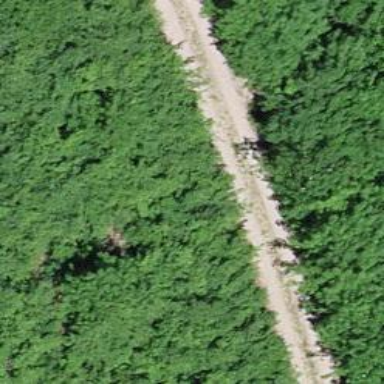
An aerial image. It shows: Gravel track with grade2 quality.